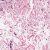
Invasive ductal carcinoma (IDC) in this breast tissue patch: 0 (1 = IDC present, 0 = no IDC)